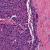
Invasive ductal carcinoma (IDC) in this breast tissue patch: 0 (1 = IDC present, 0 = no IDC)